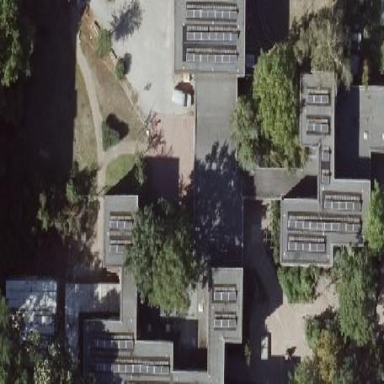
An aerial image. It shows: School building.